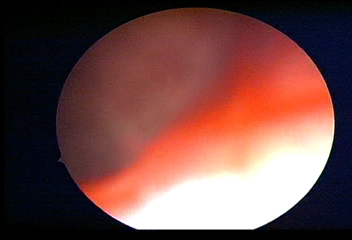
Modality: WLC
Class: Normal mucosa
Bladder cancer association: No